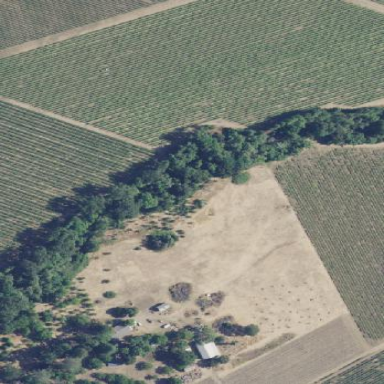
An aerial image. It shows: Vineyard where grapes are grown.